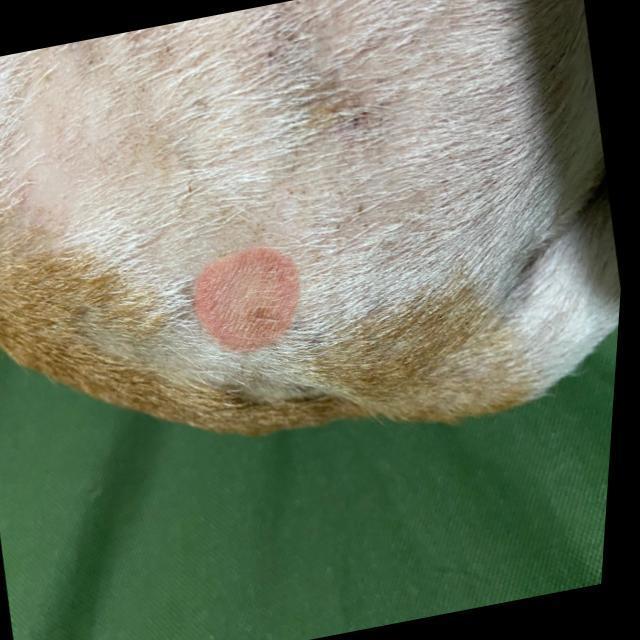
Canine ringworm (Dermatophytosis) — fungal infection caused by Microsporum or Trichophyton. Presents with circular alopecia, scaling, crusting, and broken hairs.